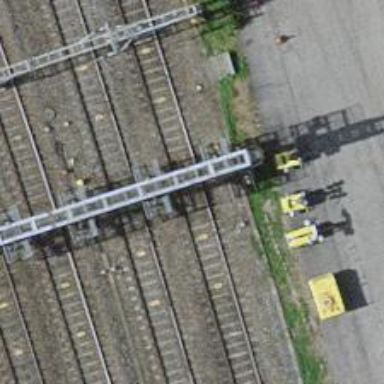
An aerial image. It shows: Railway signal.